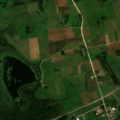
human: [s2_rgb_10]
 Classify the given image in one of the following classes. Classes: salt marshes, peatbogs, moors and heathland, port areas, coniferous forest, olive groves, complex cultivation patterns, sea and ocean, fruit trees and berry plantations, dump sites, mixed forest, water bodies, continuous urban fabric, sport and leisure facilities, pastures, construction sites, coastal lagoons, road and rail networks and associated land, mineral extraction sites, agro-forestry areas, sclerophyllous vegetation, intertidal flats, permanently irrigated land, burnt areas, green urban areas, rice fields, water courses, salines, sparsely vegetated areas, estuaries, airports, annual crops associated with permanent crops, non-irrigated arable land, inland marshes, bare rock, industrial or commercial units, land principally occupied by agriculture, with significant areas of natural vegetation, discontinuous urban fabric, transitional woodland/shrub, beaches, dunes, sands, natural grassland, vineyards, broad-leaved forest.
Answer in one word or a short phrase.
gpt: discontinuous urban fabric, non-irrigated arable land, complex cultivation patterns, land principally occupied by agriculture, with significant areas of natural vegetation, mixed forest